Question: I am trying to build a simple chatbot with 'DialogFlow'.
My aim is to give information from user question, like : where can I slackline above water in croatia ? I have two parameters ('croatia', 'waterline') and a list of slackline places.
So I need a data base to retrieve information from parameters. DialogFlow allows fulfillment with 'Firebase'. I build a database with places (name, country, type of slack) and enable 'webhook' call for my intent.
I use Inline Editor and
'''
const parameters = request.body.queryResult.parameters;
var country = parameters.country.toString();
function show(snap) {
console.log('snap');
agent.add(JSON.stringify(snap.val(),null,2));
}
function slkplc(agent) {
var testRef;
firebase.database().ref('slackplace').once('value',show);
}
// Run the proper function handler based on the matched Dialogflow intent name
let intentMap = new Map();
intentMap.set('slack place', slkplc);
agent.handleRequest(intentMap);
'''
But I do not get the expected result while trying it on DialogFlow or Google Assistant. The function show is asynchronously called but too late and the response is not available for :

I see three way to deal with this problem :
1. use blocking call to database : another database ?
2. treat asynchronous message with DialogFlow ???
3. response to user that an error occured.
The third that I choose, but it is always on error.
After trying several things to wait data from database response, the only thing I managed is to freeze the response, therefore the timeout of DialogFlow - 5s -and Firebase - 60s - were reached.
Another way to do it is to separate database acquisition and request/response from DialogFlow. The data of database is collected outside of the 'dialogflowFirebaseFulfillment'
'''
var data;
var inidata = firebase.database().ref().on('value',function(snap) {
console.log('snap');
data = snap.val();
});
exports.dialogflowFirebaseFulfillment = functions.https.onRequest((request, response) => {
const agent = new WebhookClient({ request, response });
...
function slkplc(agent) {
agent.add(JSON.stringify(data,null,2));
}
// Run the proper function handler based on the matched Dialogflow intent name
let intentMap = new Map();
intentMap.set('slack place', slkplc);
agent.handleRequest(intentMap);
}
'''
Now I can do what I want with data, and I am able to find the place where I can practice waterline in croatia. But there is always something weird, the data of the database is duplicated ...
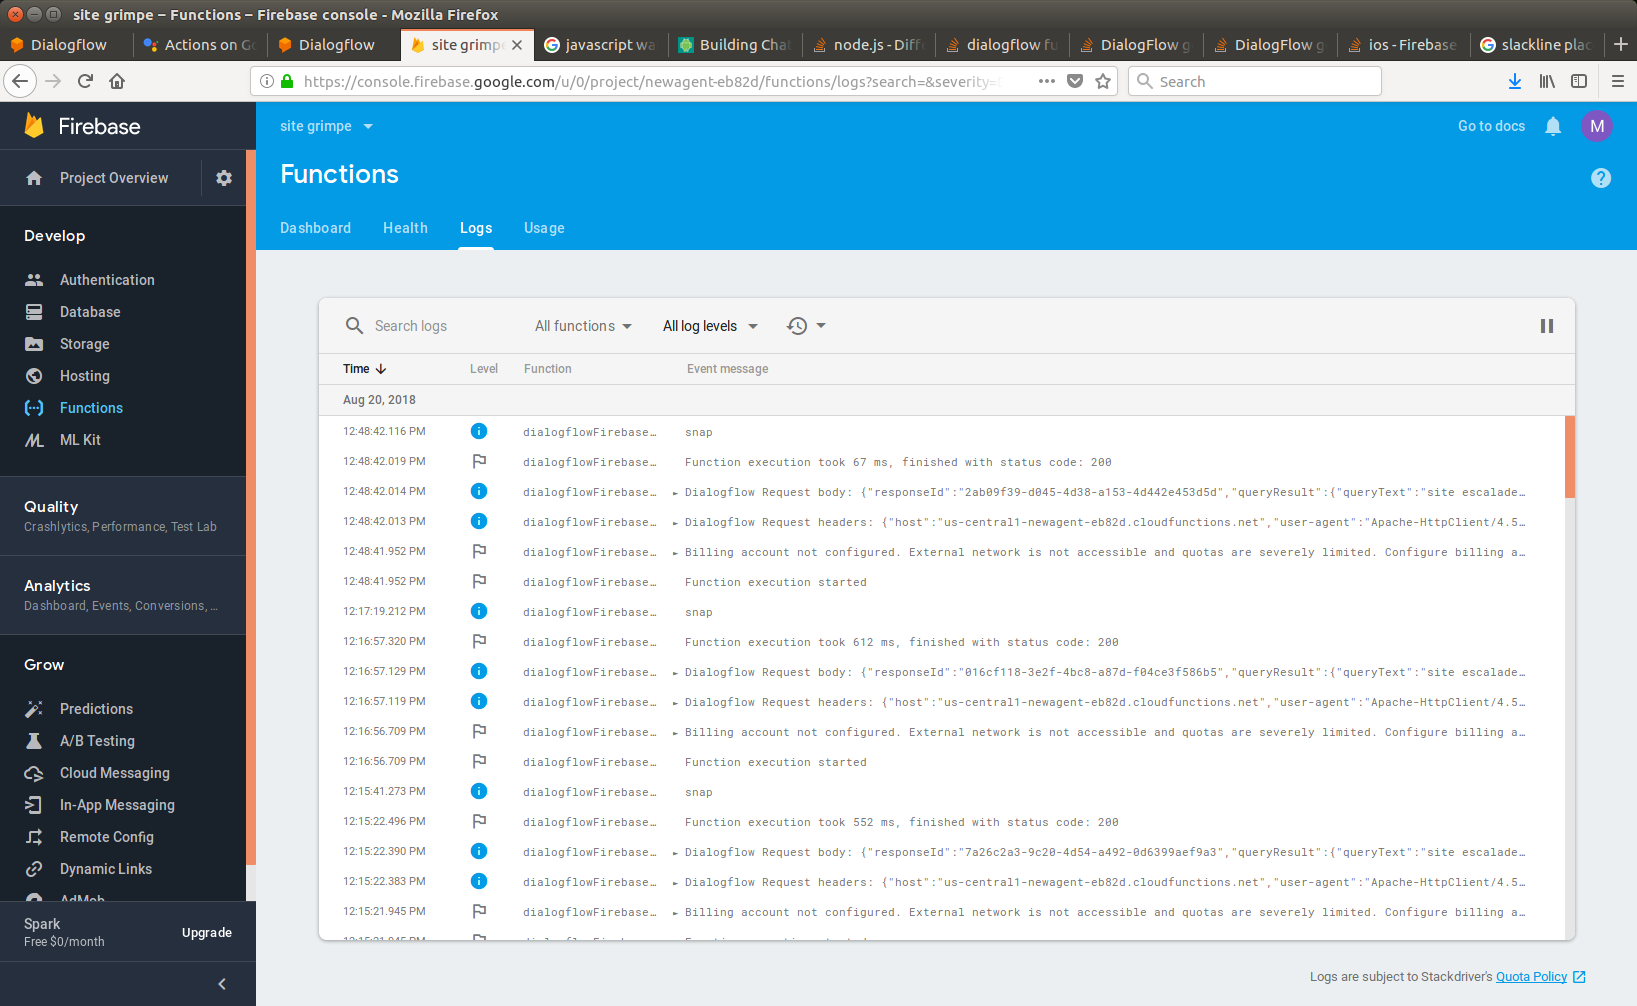
Answer: The "right" solution is option 2 that you suggest: since you're doing an asynchronous call, you need to handle this correctly when working with the dialogflow-fulfillment library.
Basically, if your handler makes an asynchronous call, it needs to be asynchronous as well. To indicate to the 'handleRequest()' method that your handler is async, you need to return a Promise object.
Firebase's 'once()' method returns a Promise if you don't pass it a callback function. You can take advantage of this, , and also handle what you want it to do as part of a '.then()' clause. It might look something like this:
'''
function slkplc(agent) {
var testRef;
return firebase.database().ref('slackplace').once('value')
.then( snap => {
var val = snap.val();
return agent.add( JSON.stringify( val, null, 2 ) );
});
}
'''
The important part isn't just that you use a Promise, but also that you return that Promise.